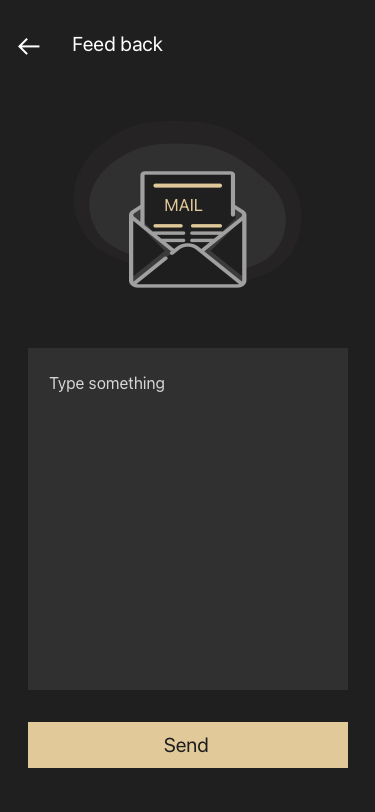
Text in this UI design:
Type something
Send
Feed back
MAIL